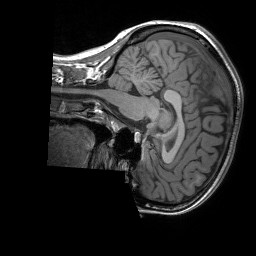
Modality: T1w
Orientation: sagittal
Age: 25
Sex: female
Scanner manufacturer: siemens
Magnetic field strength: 3 T
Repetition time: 1.9 s
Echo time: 0.00227 s